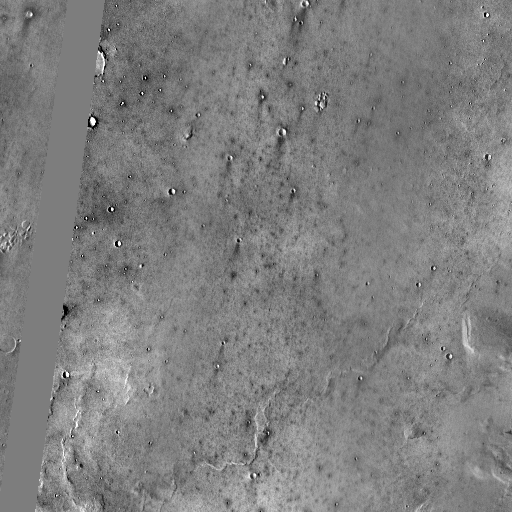
Crater classes present: Background, Other, Buried